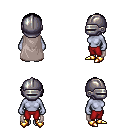
a pixel art fantasy rpg character, female body template, dark elf, purple skin, gray cape, red pants, black bangs hairstyle, metal helm, gold boots, four views (front, back, left, right), 2x2 character sprite sheet, small pixel art, hard edges, no anti-aliasing